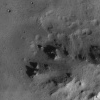
Atmospheric dust classification: not_dusty